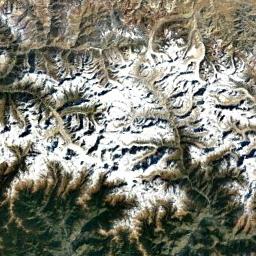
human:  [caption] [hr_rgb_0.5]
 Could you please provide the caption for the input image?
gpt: The white snow on the snow-capped mountains is veined .

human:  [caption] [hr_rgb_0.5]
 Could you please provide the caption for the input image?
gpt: The snow berg is consist of bare land and white snow .

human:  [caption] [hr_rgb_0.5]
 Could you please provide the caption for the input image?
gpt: There is a lot of snow on the snowberg .

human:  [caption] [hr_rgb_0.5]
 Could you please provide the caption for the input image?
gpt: The snowberg is partly covered with glaciers and the snowberg consist of lots of ridges and valleys .

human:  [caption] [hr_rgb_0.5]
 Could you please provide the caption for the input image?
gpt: There are much snow and some green land on the snowberg .